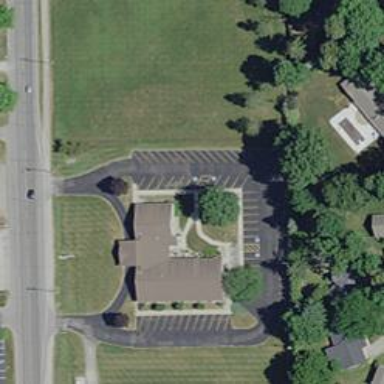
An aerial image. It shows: Healthcare clinic is depicted in the image.